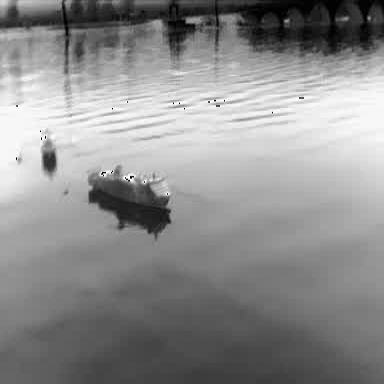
There is a liner in the infrared image.